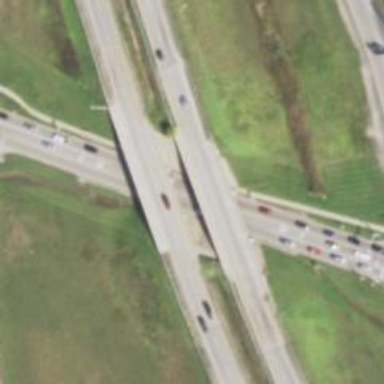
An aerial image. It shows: Trunk highway bridge.